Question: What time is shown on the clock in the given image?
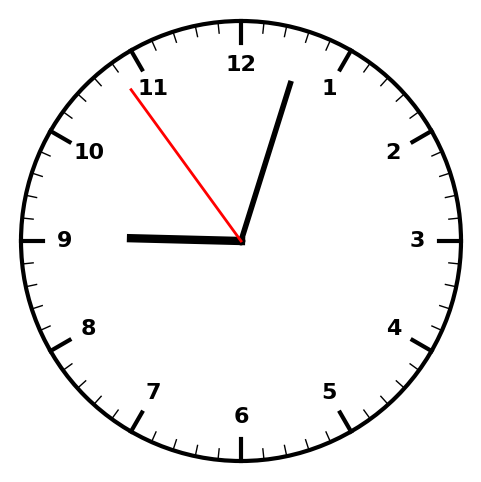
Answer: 09:02:54